Question: I am trying to have a nice looking plot for two (or possibly more) continuous values in the form of a pie chart using 'ggplot2'.
The code is the following :
'''
library("ggplot2")
library("ggthemes") ## for theme_economist
df <- data.frame(origin=c('with','without'),value=c(24536,50456))
pie <- ggplot(df, aes(x = "",y=value, fill = origin))+
geom_bar(width = 1,stat="identity")+
coord_polar(theta = "y",start=pi/3)+
theme_economist()
'''

The pie is relatively fine except that the contours of the pie seems to be a bit irregularly drawn.Of course when you export it as a pdf it looks fine but displayed in RStudio or Shiny it doesn't look nice at all.
Is there a way to change the resolution of the ggplot object directly or to make 'renderplot()' aware that we want to display the image at a high resolution ?
I tried modifying the 'res' argument of the 'renderPlot()' function but it distorts the image and do not get rid of the irregularity of the border.
How to make the contours of the pie smoother on Shiny or RStudio directly ? Thanks.
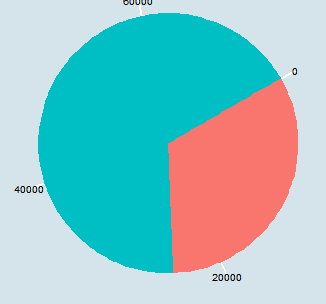
Answer: To improve the resolution of the plot on Shiny you have to set the 'res' argument to its default value of 72. It does not make a lot of sense to me but it worked just fine the resolution went from really bad to really nice !
However increasing its value further can lead to distortion of the image.
It seems that for now you cannot change the resolution of the plotting object itself before exporting it or rendering it into Shiny.